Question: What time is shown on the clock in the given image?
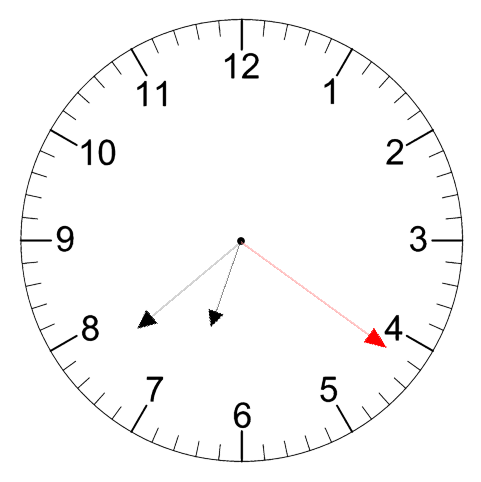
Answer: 06:38:21